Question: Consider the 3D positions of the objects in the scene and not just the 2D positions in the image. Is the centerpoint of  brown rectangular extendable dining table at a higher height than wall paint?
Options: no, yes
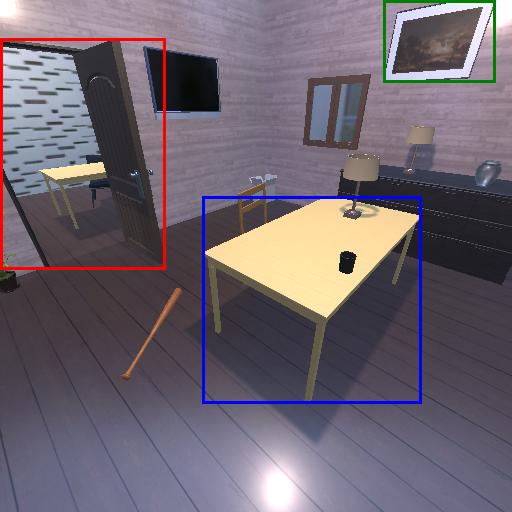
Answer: no